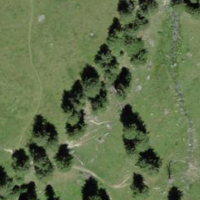
EUNIS habitat code: 26
Species observed at this site:
Pyrgus malvoides